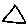
Label: triangle